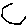
Label: hexagon